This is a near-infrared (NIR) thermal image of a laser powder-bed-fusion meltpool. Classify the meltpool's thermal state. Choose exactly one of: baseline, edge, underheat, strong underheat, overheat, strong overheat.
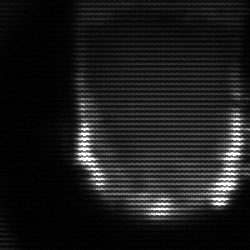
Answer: baseline